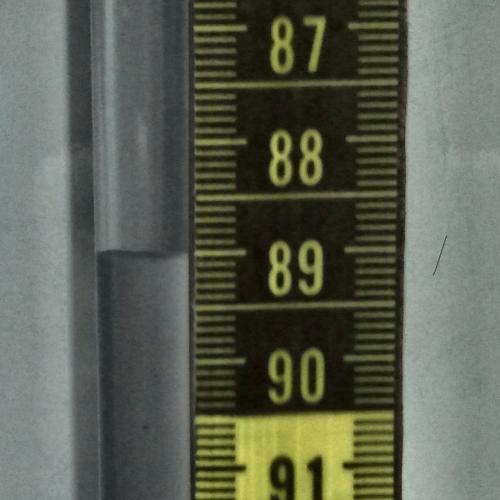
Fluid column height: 89.0 cm